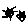
Label: sun